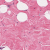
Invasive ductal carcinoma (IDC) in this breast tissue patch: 0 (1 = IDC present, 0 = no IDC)